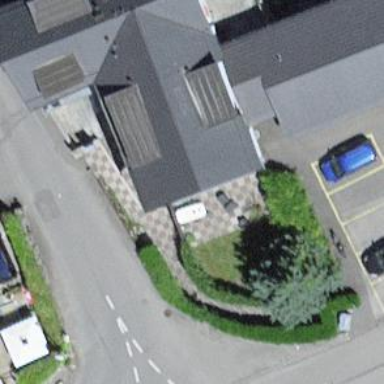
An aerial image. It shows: Restaurant.